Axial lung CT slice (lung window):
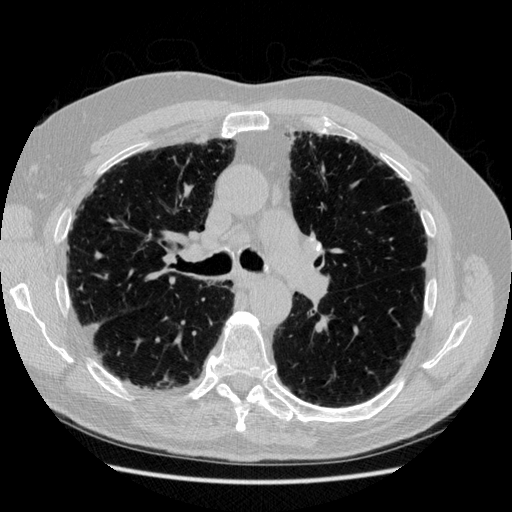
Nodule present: no